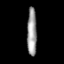
Tissue: lung
Cell type: Epithelial cells
Senescence score: 0.5414
Nuclear area (px): 462
Mean DAPI intensity: 152.266